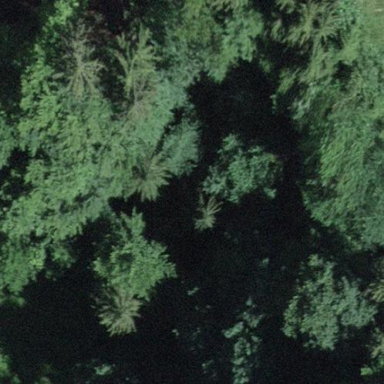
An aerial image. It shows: Forest area.